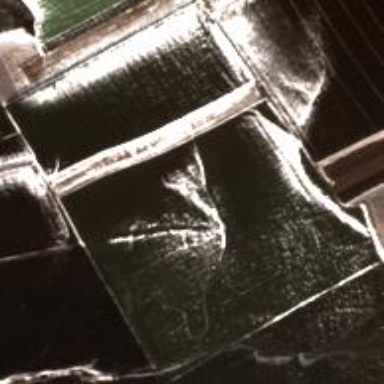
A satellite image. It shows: Picturesque farmland scene.